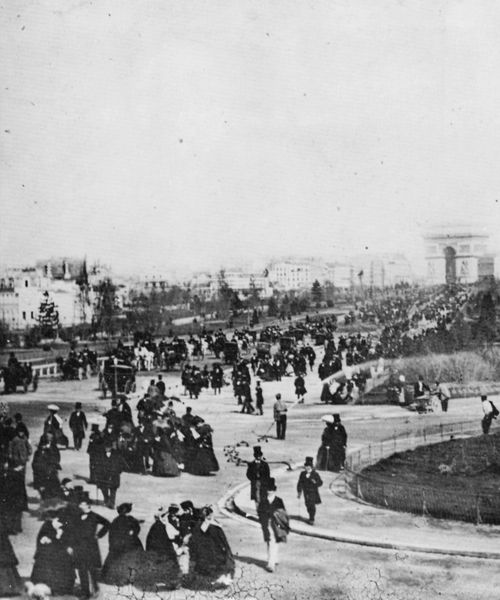
Titel: Avenue de l'Impératrice, Paris
Künstler: Französischer Photograph
Standort: London
Institution: Victoria and Albert Museum
Schlagwörter: baum, dunkel, himmel, mann, wasser, weiß, bäume, frauen, landschaft, menschen, stadt, damen, femmes, fenster, frankreich, frau, fussgänger, grau, hell, hintergrund, hut, hüte, jahrhundertwende, kleid, kleider, licht, männer, paris, schwarz, strasse, gebäude, gras, haus, park, rasen, schirm, weg, wiese, zaun, fest, herren, hochformat, menge, versammlung, zylinder, alt, anzug, anzüge, mensch, feld, ferne, horizont, häuser, weite, adel, kind, publikum, tanzen, wald, brunnen, kinder, pferde, turm, bogen, zug, kutsche, kutschen, platz, wagen, promenade, redingote, edel, tor, unscharf, foto, fotografie, photographie, stadtansicht, bürgersteig, gehsteig, torbogen, spaziergang, schwarzweiss, straßenszene, trottoir, chapeau, rennen, tanne, menschenmenge, photo, triumph, pferdekutschen, siedlung, menschengruppe, etagen, menschenzug, triumphbogen, boulevard, nationalfeiertag, rondell, straßenzug, arc, rennbahn, reifröcke, verkehrsinsel, schlauch, neuzeit, aufmarsch, jardin, parc, arc de triomphe, champs elysee, hommes, marche, nadar, champs, arc de triumphe, champs elysees, kack, autobahn, triomphe, foule, 1850, fräuen, haut-de-forme, ettikkette, 185, ombrelles, elysées